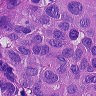
Metastatic tissue present: yes